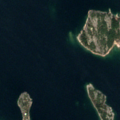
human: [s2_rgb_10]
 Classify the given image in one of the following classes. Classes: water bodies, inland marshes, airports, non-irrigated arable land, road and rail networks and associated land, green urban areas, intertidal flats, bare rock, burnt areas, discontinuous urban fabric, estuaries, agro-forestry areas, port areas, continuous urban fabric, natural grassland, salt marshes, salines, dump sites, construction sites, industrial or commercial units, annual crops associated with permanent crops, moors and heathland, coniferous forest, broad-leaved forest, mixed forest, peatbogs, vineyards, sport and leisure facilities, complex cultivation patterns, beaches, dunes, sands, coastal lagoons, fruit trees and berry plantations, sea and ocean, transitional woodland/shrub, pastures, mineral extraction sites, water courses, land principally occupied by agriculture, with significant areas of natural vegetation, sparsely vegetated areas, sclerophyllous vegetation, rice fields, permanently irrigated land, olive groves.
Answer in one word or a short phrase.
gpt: sea and ocean